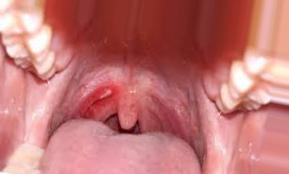
Condition: Mouth Ulcer